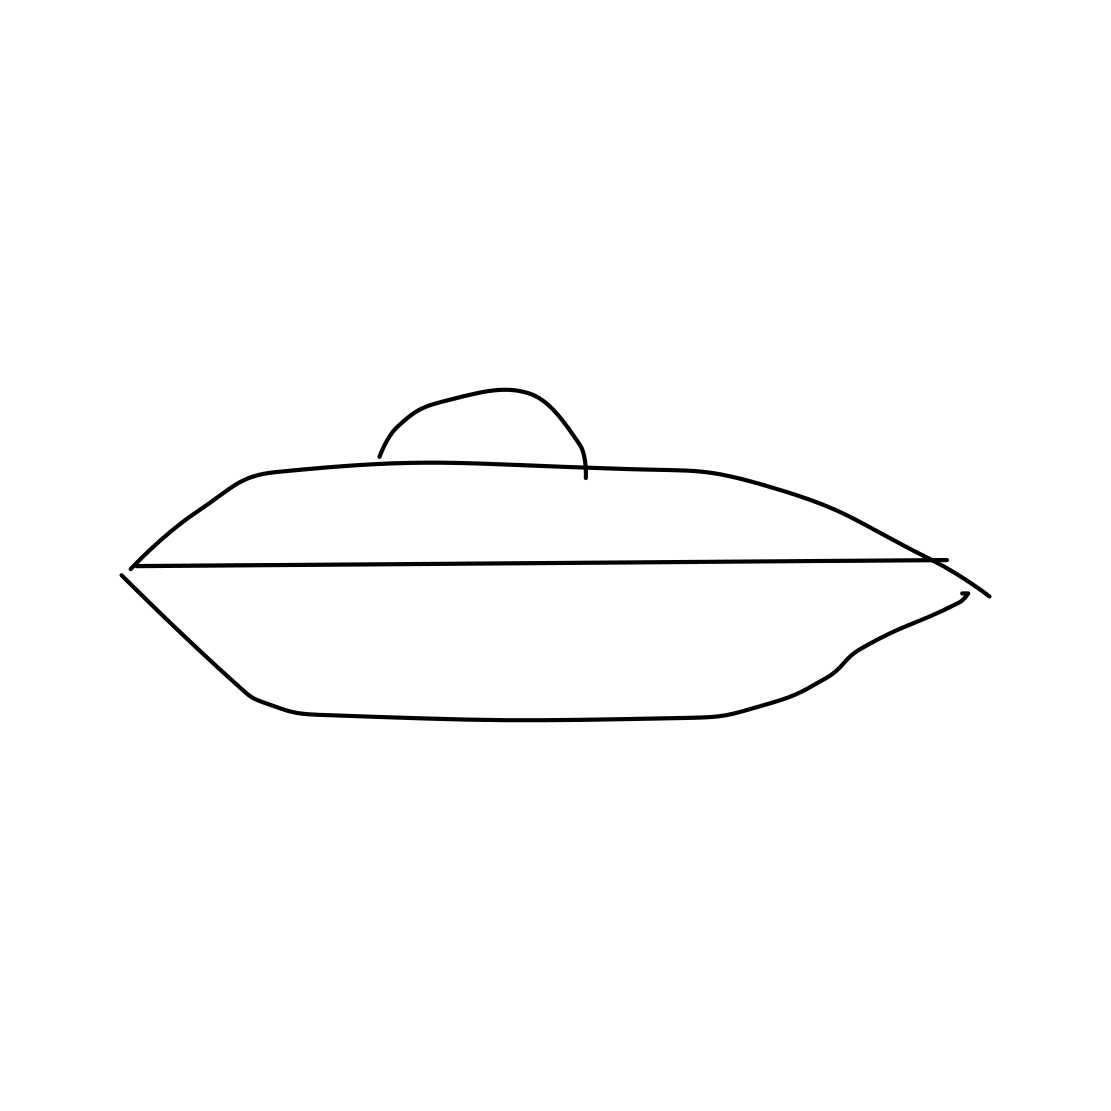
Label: flying saucer